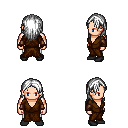
a pixel art fantasy rpg character, male body template, human, light skin, brown robe, white pants, white long hairstyle, cloth bracers, black shoes, four views (front, back, left, right), 2x2 character sprite sheet, small pixel art, hard edges, no anti-aliasing